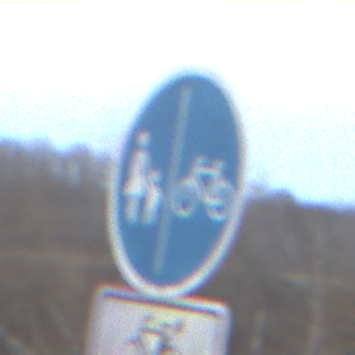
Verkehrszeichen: GetrennterRadUndGehwegRadwegRechts
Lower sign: EinspurigeFahrzeugeFrei6
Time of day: MorningAfternoon
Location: Outdoor (Suburban)
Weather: Overcast
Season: NotSpecified
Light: Natural